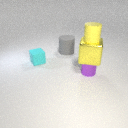
small cyan rubber cube in front of large gray rubber cylinder